如图，在 $\triangle ABC$ 中，$AB = BC$，点 $M$ 是 $AC$ 的中点，将线段 $AM$ 绕点 $M$ 逆时针旋转，点 $A$ 落在边 $CB$ 延长线上的点 $D$ 处，连接 $MD$，与边 $AB$ 交于点 $E$，$AE = 3$，$DE = 2$，那么 $AC$ 的长为\underline{\hspace{2cm}}．

\vspace{1em}

figure1

【解答】
【答案】$3 + \sqrt{19}$

【分析】过 $A$ 作 $AF // BC$ 交 $DM$ 延长线于 $F$，证明 $\triangle AEM \sim \triangle DEB$，得出 $\frac{AE}{DE} = \frac{EM}{EB} = \frac{3}{2}$，设 $ME = 3k$，则 $EB = 2k$，则 $AC = AM + MC = 2DM = 4 + 6k$，证明 $\triangle AMF \cong \triangle CMD$，得出 $DM = MF = 2 + 3k$，根据 $AF // BC$，得出 $\frac{AE}{EB} = \frac{EF}{ED}$，即 $\frac{3}{2k} = \frac{6k+2}{2}$，求出 $k$ 的值，即可得出答案即可．

【详解】解析：如图：过 $A$ 作 $AF // BC$ 交 $DM$ 延长线于 $F$，

\vspace{1em}

figure2

\vspace{1em}

根据旋转可知：$MA = MD$，

$\because$ 点 $M$ 为 $AC$ 的中点，

$\therefore AM = CM = \frac{1}{2}AC$，

$\therefore CM = DM = AM = \frac{1}{2}AC$，

$\therefore \angle MDC = \angle ACB$，

$\because AB = BC$，

$\therefore \angle BAC = \angle ACB$，

$\therefore \angle MDC = \angle BAC = \angle ACB$，

$\because \angle AEM = \angle DEB$，

$\therefore \triangle AEM \sim \triangle DEB$，

$\therefore \frac{AE}{DE} = \frac{EM}{EB} = \frac{3}{2}$，

设 $ME = 3k$，则 $EB = 2k$，则 $AC = AM + MC = 2DM = 4 + 6k$，

$\because AF // BC$，

$\therefore \angle FAM = \angle MCD, \angle AFM = \angle CDM$，

$\because AM = MC$，

$\therefore \triangle AMF \cong \triangle CMD$，

$\therefore DM = MF = 2 + 3k$，

$\therefore EF = 3k + 3k + 2 = 6k + 2$，

$\because AF // BC$，

$\therefore \frac{AE}{EB} = \frac{EF}{ED}$，

$\therefore \frac{3}{2k} = \frac{6k+2}{2}$，

解得：$k = \frac{\sqrt{19}-1}{6}$ 或 $k = \frac{-\sqrt{19}-1}{6}$（舍去），

$\therefore AC = 4 + 6k = 4 + 6 \times \frac{\sqrt{19}-1}{6} = 3 + \sqrt{19}$．

故答案为：$3 + \sqrt{19}$．

【点睛】本题主要考查了相似三角形的判定和性质，三角形全等的判定和性质，平行线的性质，等腰三角形的判定和性质，旋转的性质，解题的关键是熟练掌握相关的判定和性质．
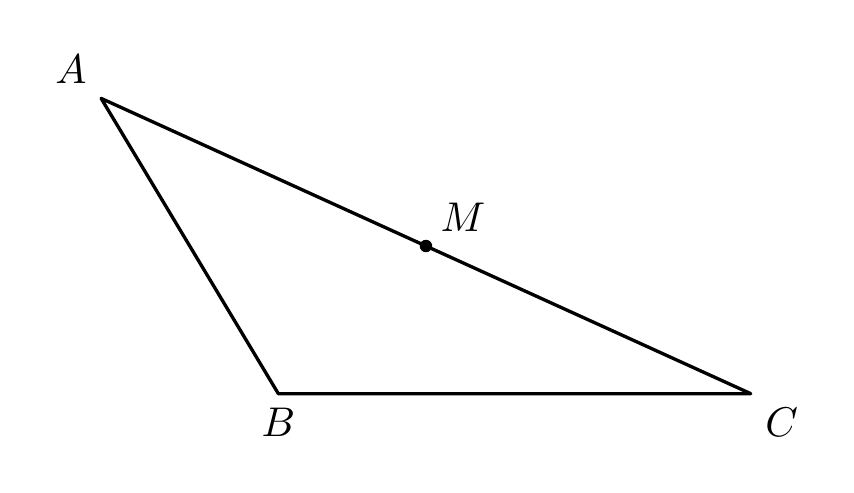
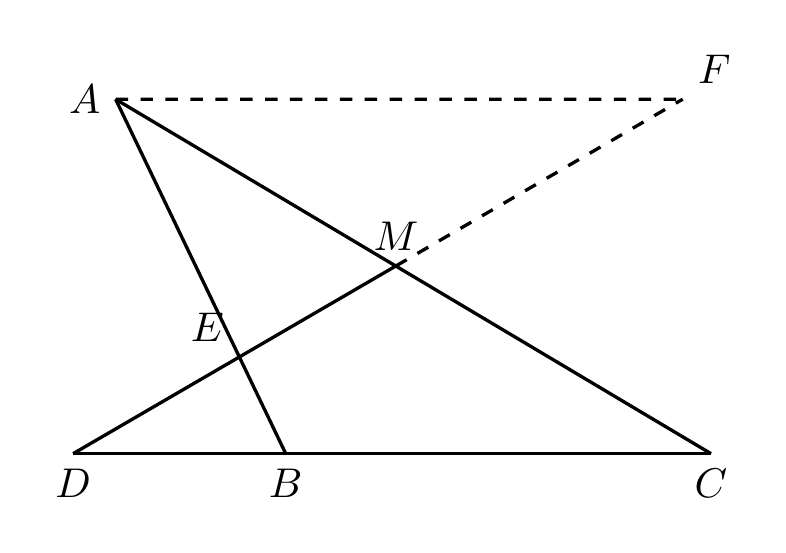